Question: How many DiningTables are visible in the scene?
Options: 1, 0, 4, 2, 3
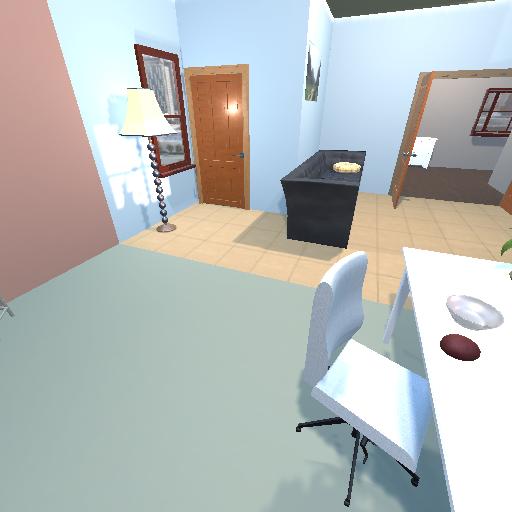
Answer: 1